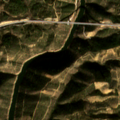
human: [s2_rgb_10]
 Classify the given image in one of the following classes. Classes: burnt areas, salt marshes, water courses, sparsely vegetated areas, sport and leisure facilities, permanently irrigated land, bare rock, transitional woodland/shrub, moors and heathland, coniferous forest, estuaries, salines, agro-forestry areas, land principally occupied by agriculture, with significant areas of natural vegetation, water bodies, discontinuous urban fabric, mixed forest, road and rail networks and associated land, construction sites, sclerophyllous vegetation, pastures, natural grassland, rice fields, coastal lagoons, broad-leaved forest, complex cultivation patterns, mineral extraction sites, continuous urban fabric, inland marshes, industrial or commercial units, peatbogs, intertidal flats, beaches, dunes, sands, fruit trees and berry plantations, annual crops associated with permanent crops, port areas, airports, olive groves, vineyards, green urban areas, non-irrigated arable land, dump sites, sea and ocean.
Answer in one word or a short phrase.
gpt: olive groves, land principally occupied by agriculture, with significant areas of natural vegetation, transitional woodland/shrub, water bodies